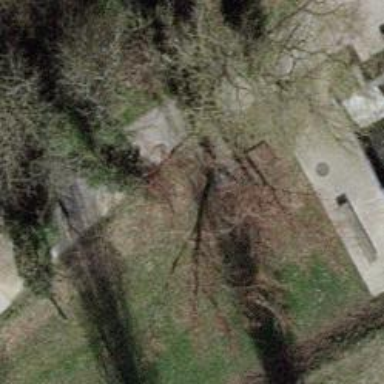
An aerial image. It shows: Concrete steps.